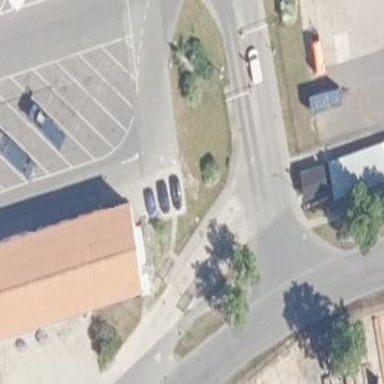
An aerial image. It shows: Commercial building.